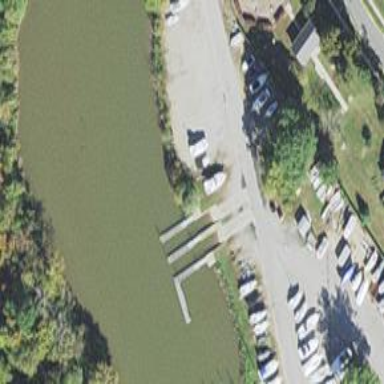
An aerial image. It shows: Slipway on leisure land.